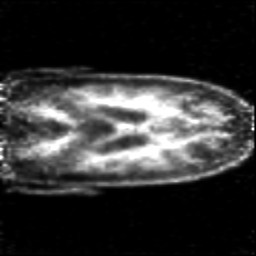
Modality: PET
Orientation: coronal
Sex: female
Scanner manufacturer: siemens